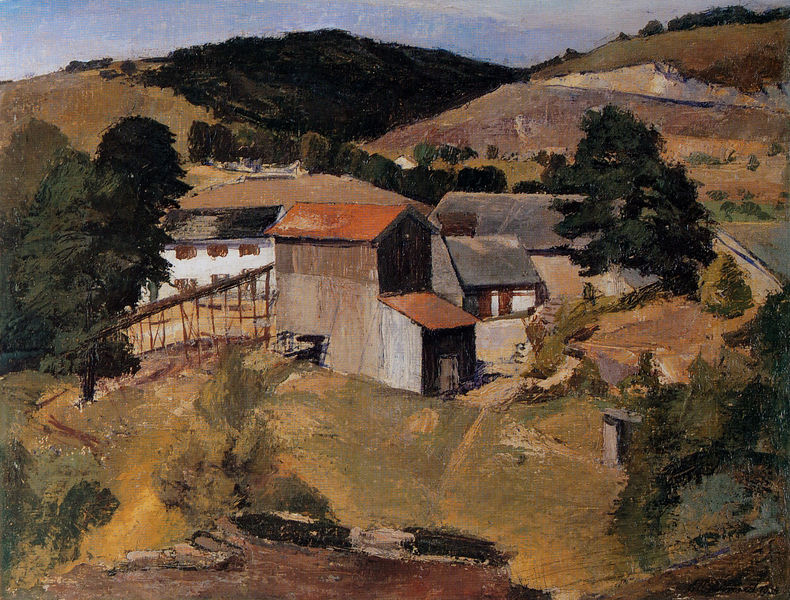
Titel: Häuser im Steinbruch
Künstler: Erwin Albert Schmid
Standort: München
Institution: Städtische Galerie im Lenbachhaus
Schlagwörter: baum, berg, blau, felsen, himmel, wasser, weiß, bäume, gelb, grün, impressionismus, landschaft, ocker, stadt, braun, fenster, grau, holz, schwarz, stroh, tür, dach, gras, haus, rot, tier, tiere, wiese, beige, malerei, bild, erde, feld, felder, horizont, häuser, hügel, natur, weide, weite, wiesen, pflanze, pflanzen, wald, schuppen, deutschland, himmelblau, ort, perspektive, heu, berge, fels, hang, hellbraun, dorf, dächer, gelände, landschaftsmalerei, bauernhof, hof, sepia, scheune, flora, maison, blua, fauna, eiche, bergrücken, bäumw, paysage, heuschober, weiter, hausdach, touche, schober, arbres, gehege, terre, tuiles, impressionnisme, farm, ber, bidimension, bölau, nächstes, stro, toits, zinger, örtchen